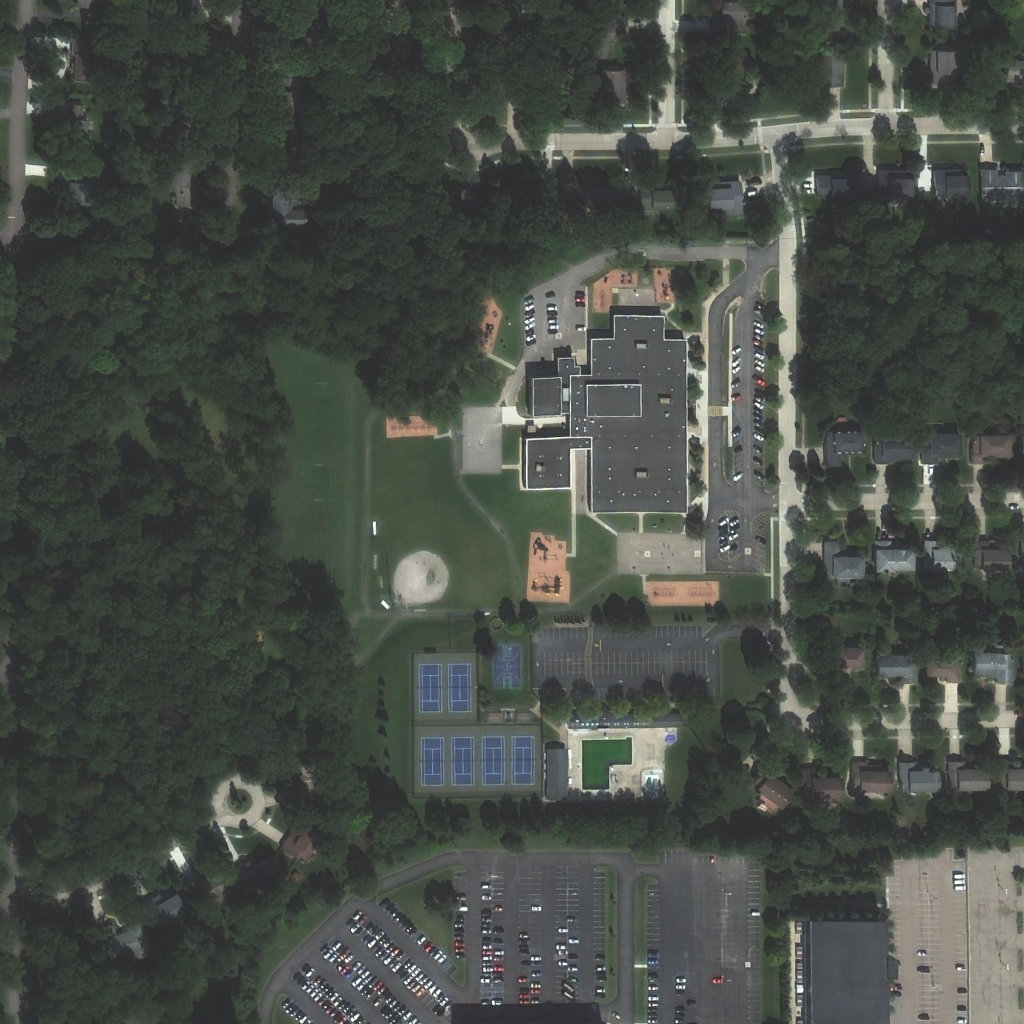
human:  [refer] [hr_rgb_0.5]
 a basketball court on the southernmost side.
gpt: <box>[[48, 63, 51, 67, 0]]</box>